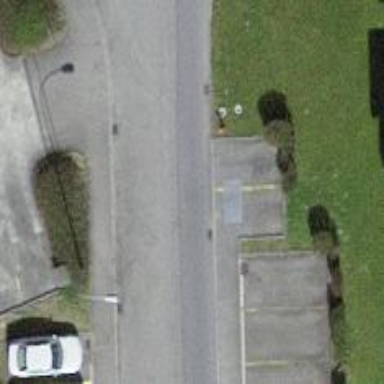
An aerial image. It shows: Kerb serving as barrier.